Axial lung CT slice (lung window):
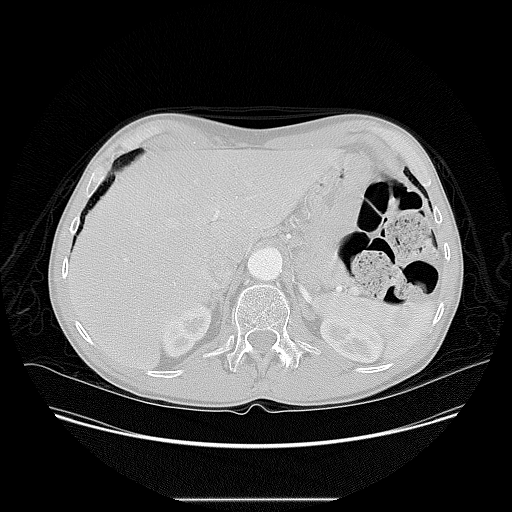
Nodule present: no